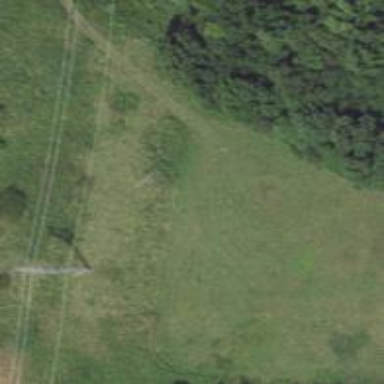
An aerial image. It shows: Power pole.